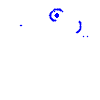
Particle: proton